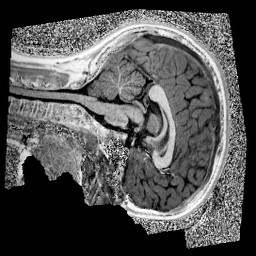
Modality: UNIT1
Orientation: sagittal
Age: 11
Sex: male
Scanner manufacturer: siemens
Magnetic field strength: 3 T
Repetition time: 4 s
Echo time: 0.00299 s